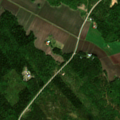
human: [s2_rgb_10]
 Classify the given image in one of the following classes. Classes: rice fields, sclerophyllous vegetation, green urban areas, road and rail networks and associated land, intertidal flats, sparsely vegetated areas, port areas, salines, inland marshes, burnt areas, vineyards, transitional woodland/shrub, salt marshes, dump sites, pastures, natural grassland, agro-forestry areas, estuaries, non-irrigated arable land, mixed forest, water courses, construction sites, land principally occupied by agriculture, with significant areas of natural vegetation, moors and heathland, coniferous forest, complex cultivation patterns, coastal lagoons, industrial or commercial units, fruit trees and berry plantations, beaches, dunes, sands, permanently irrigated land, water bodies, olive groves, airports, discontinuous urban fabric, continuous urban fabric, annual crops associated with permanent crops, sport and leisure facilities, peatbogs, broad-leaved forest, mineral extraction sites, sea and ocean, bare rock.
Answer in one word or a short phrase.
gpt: non-irrigated arable land, mixed forest